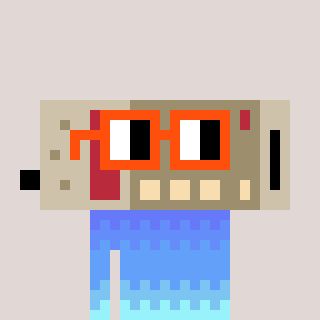
a pixel art character with square orange glasses, a cordless phone-shaped head and a rust-colored body on a warm background